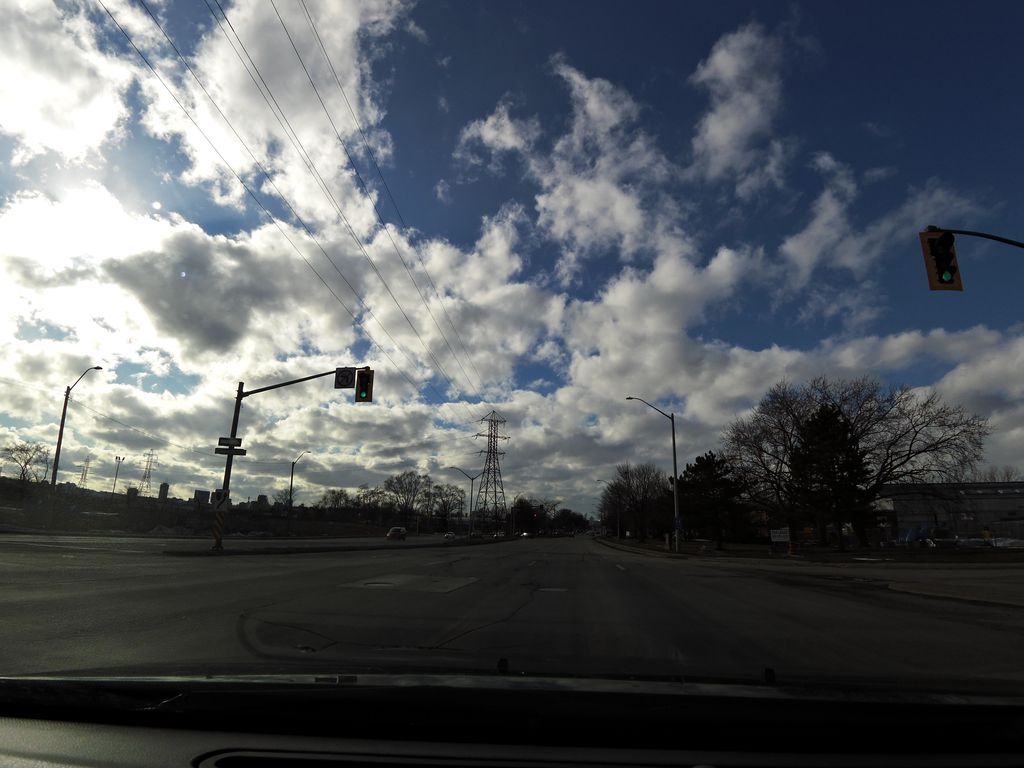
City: hamilton